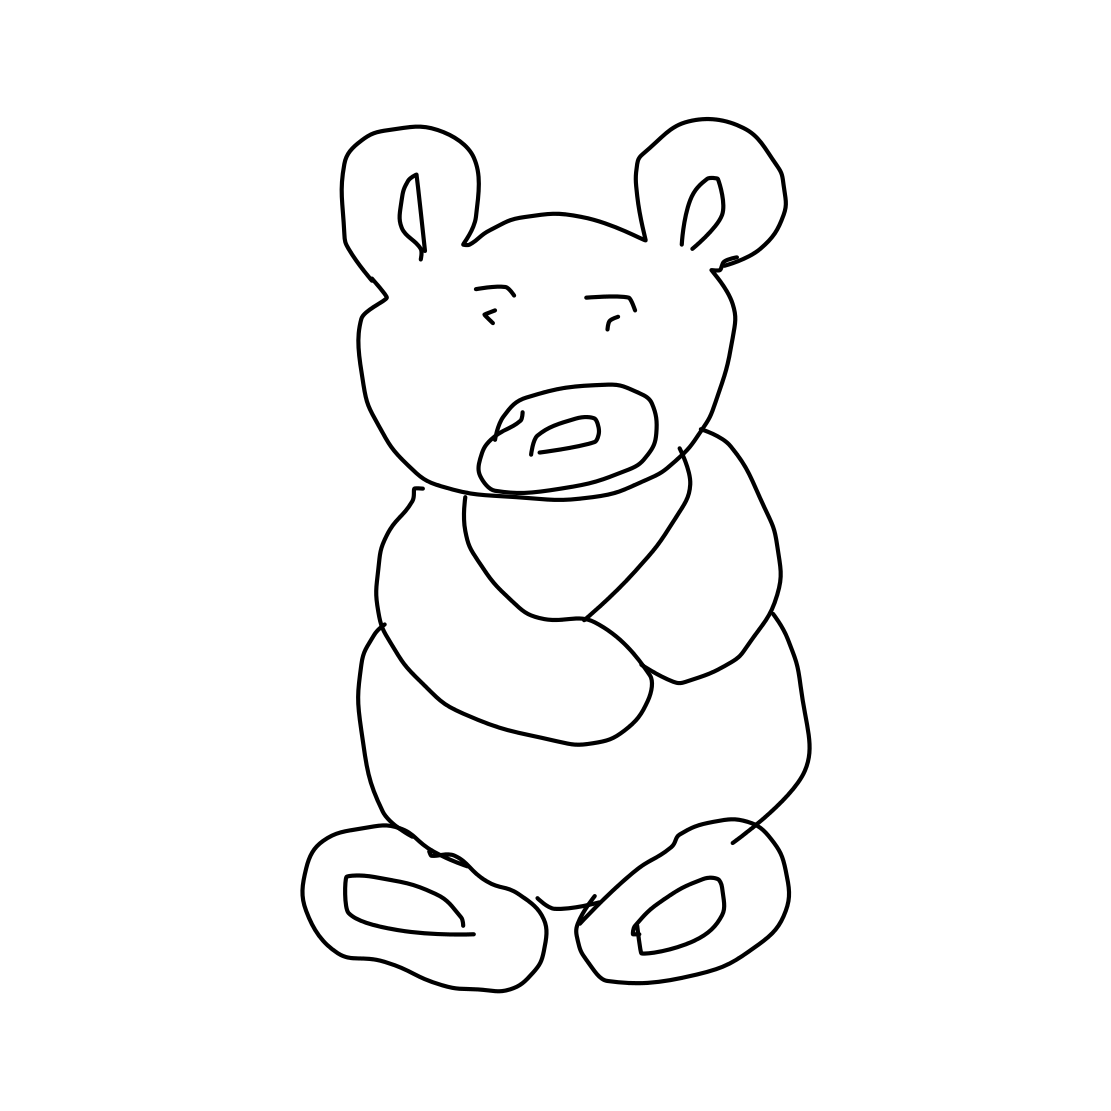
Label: teddy-bear